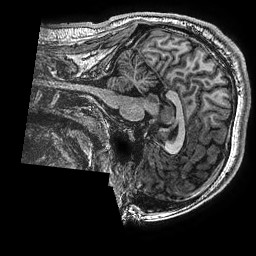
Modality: T1w
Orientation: sagittal
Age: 16
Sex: male
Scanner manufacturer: ge
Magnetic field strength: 3 T
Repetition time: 0.00766 s
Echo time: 0.003476 s